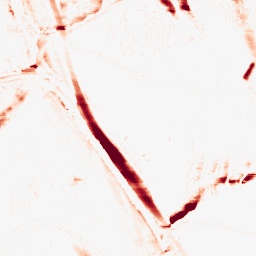
Category: morphological
Decomposition family: morphological_ellipse
Decomposition parameters: operation: opening
width: 5
height: 20
Upsampling method: cubic_mitchell
Upsampling parameters: scale: 4
Upsampling scale: 4